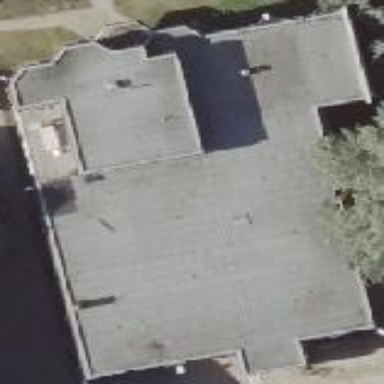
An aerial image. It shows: Flat-roofed commercial building.